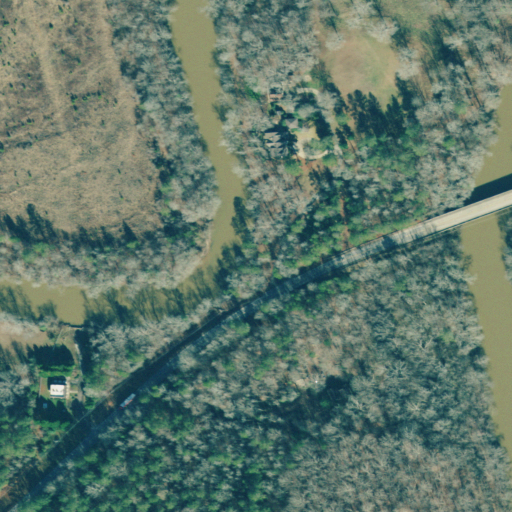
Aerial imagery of bar in Georgia named Talassee Shoals containing woody wetlands, grassland, mixed forest, deciduous forest, open water, shrub, pasture, open development, low intensity development, medium intensity development, herbaceous wetlands, evergreen forest, and high intensity development